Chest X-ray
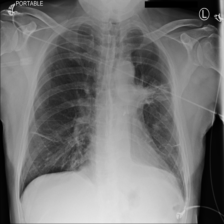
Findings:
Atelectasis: positive
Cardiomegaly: negative
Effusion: negative
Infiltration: negative
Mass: negative
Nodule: positive
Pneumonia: negative
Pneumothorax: negative
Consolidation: negative
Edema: negative
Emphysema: negative
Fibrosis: negative
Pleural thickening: negative
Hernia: negative